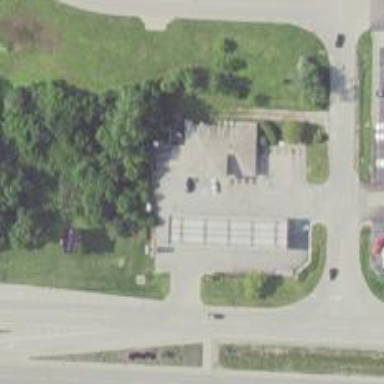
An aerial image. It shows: Convenience shop.